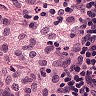
Metastatic tissue present: no